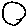
Label: circle